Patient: sex M, age 38
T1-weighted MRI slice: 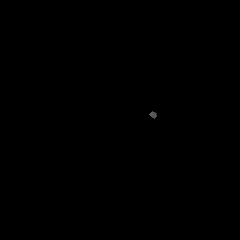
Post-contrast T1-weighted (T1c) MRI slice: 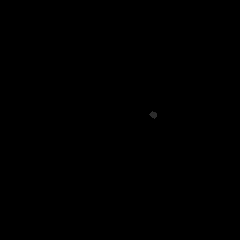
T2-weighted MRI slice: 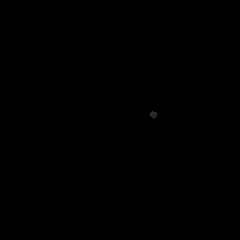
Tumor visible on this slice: no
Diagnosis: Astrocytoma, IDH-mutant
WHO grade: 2